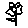
Label: flower